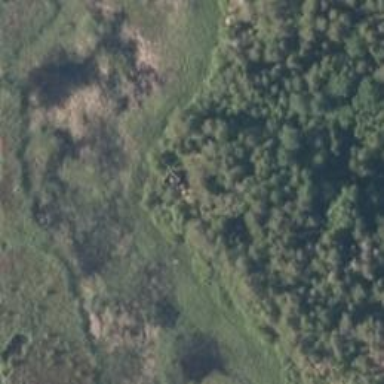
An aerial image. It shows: Bird hide located in leisure land.